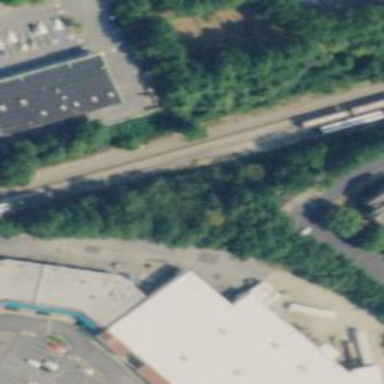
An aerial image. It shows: Railway siding with rails.